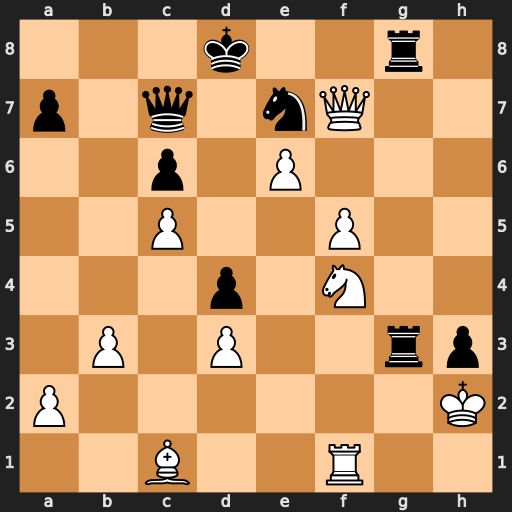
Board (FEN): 3k2r1/p1q1nQ2/2p1P3/2P2P2/3p1N2/1P1P2rp/P6K/2B2R2
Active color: w
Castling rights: -
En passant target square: -
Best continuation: f6 Rg2+ Kh1